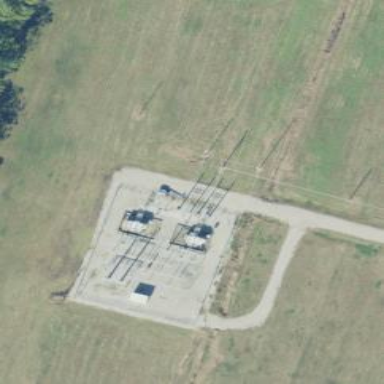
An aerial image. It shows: Industrial power substation enclosed by fence.